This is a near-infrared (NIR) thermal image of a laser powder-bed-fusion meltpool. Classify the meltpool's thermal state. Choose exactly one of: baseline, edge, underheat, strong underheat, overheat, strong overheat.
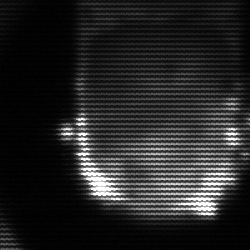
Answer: baseline